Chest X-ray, AP view. Patient: 56 years old, sex F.
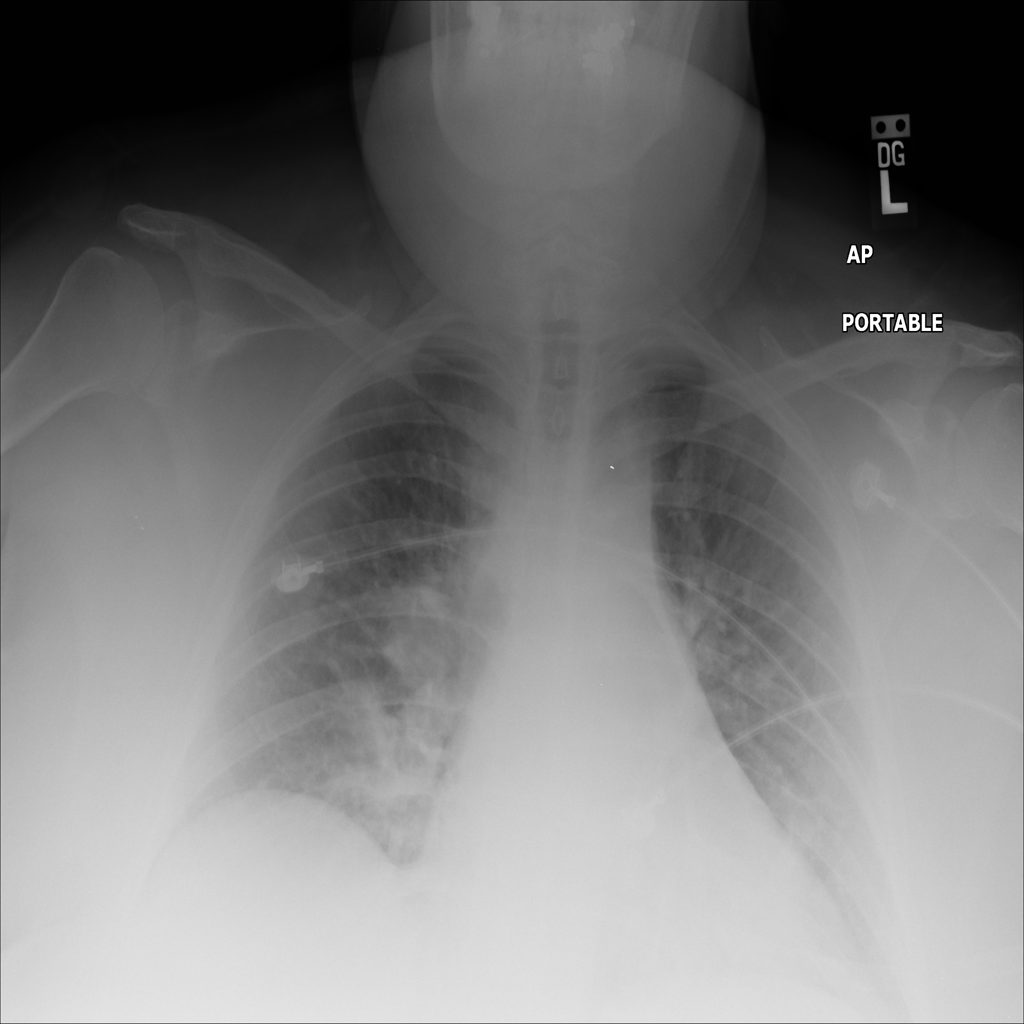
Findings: Mass